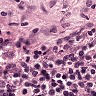
Metastatic tissue present: no